Question: I believe this is a simple fix but haven't come across it.
My dropdownlist will display the options upward rather than downward if the empty newListItem is '.Selected = true'.
Is there a way to make the list drop downward instead?
My SQL statement orders by alphabet (so Computer is on top).
'''
OracleDataAdapterAds1.Fill(DsAds, "TABLE NAME")
CategoryListBox.DataSource = DsAds
CategoryListBox.DataMember = "TABLE NAME"
CategoryListBox.DataBind()
Dim newListItem As ListItem
newListItem = New ListItem("", "")
newListItem.Selected = True
CategoryListBox.Items.Add(newListItem)
'''
FYI - If '.Selected = false' they display downwards
When it is upward:

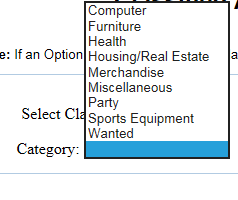
Answer: Because the selected item is the last one in the list. Insert the item on top
'''
CategoryListBox.Items.Insert(0, newListItem);
'''
Also, depending on your case, it's not a good idea to insert an emtpy item, especially when the control is databound.
You can leave the listbox unselected like this:
'''
CategoryListBox.SelectedIndex = -1;
'''